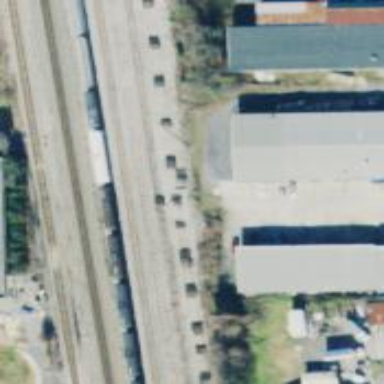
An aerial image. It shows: Railway yard for manifest purposes.